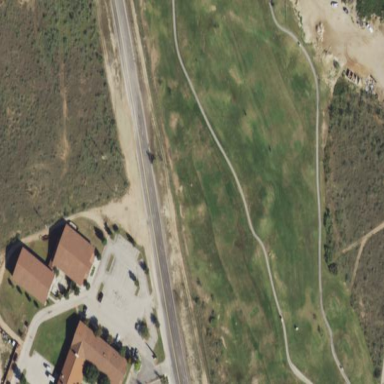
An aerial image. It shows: Well-maintained grass fairway on golf course.